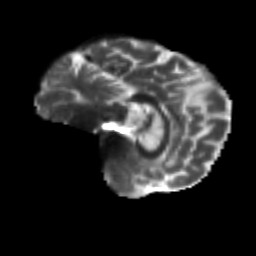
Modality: T2w
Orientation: sagittal
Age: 67
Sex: female
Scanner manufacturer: siemens
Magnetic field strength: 3 T
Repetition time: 4.71 s
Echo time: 0.0906 s